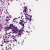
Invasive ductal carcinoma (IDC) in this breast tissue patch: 0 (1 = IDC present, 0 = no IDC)